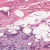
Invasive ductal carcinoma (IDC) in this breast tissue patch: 1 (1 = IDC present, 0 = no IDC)